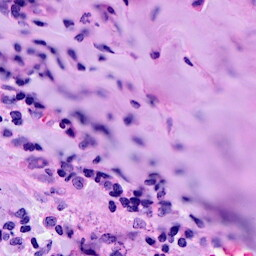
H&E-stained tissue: Breast